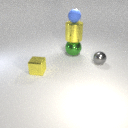
large green metal sphere behind small gray metal sphere